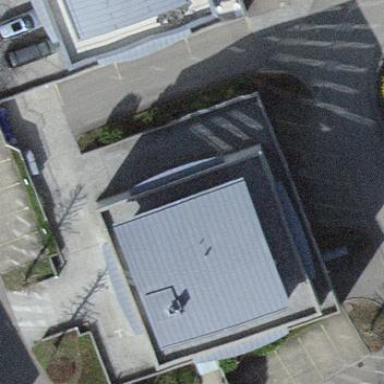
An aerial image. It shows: Office building.